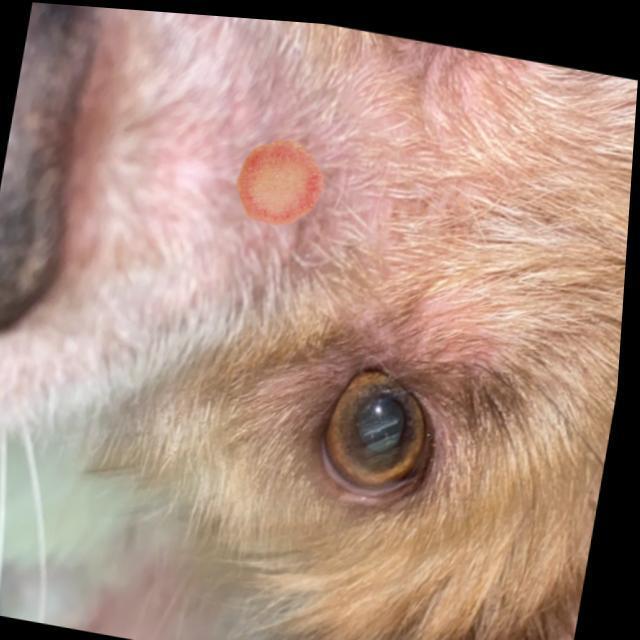
Canine ringworm (Dermatophytosis) — fungal infection caused by Microsporum or Trichophyton. Presents with circular alopecia, scaling, crusting, and broken hairs.